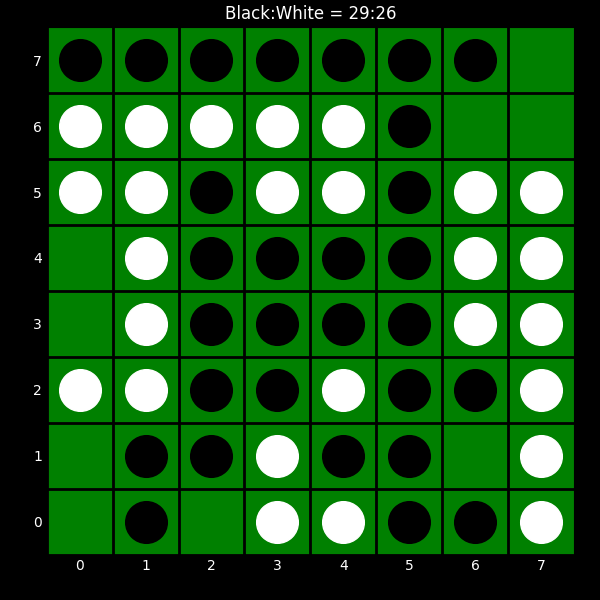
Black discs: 29
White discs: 26